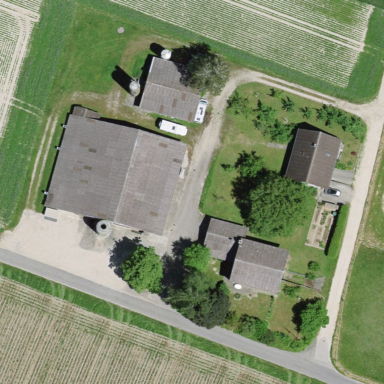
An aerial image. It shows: Farmyard area.